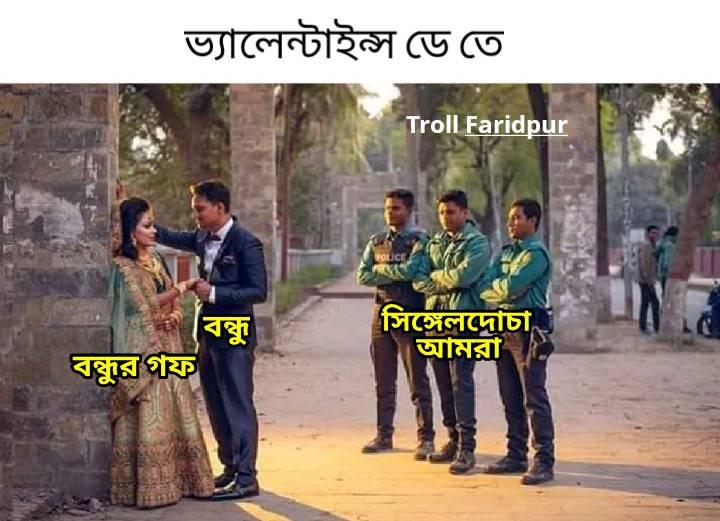
Caption: ভ্যালেন্টাইন্স ডে তে    বন্ধু   বন্ধুর গফ     সিঙ্গেলচোদা আমরা
Label: non-hate